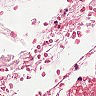
Metastatic tissue present: no